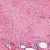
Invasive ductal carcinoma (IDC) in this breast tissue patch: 0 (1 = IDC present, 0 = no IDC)